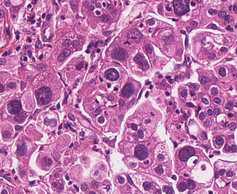
Tumor epithelial tissue: yes
Tumor-associated stroma tissue: no
Normal tissue: no